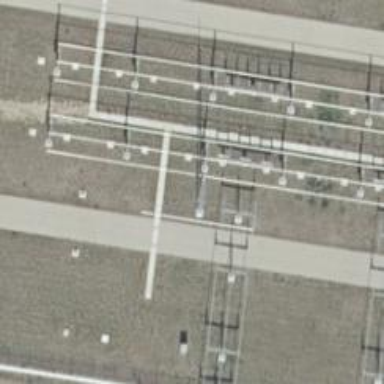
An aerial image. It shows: Bay for power lines.